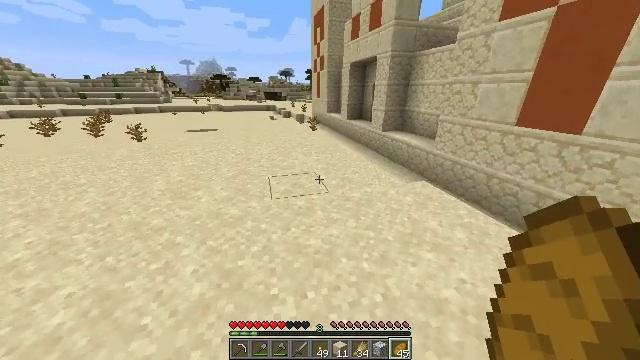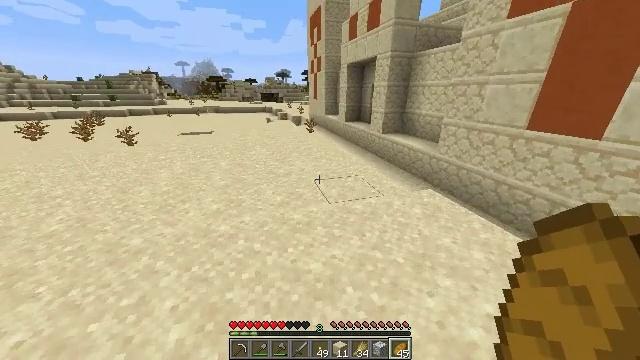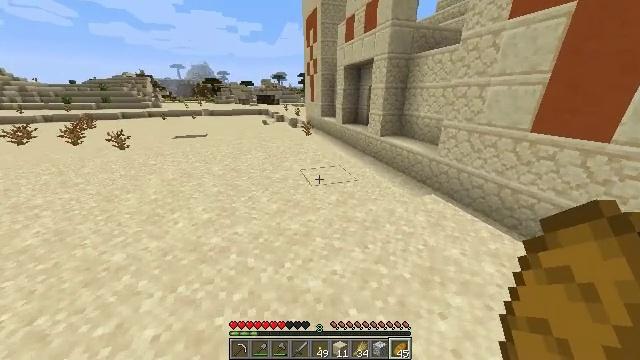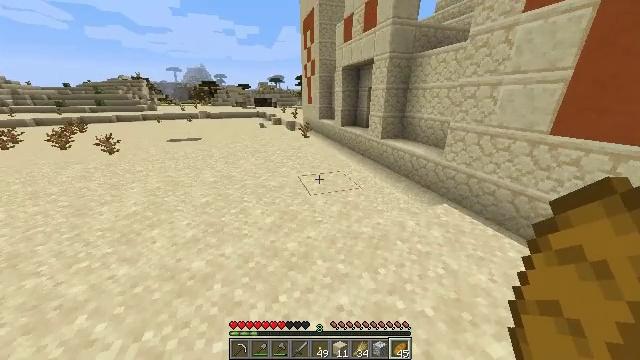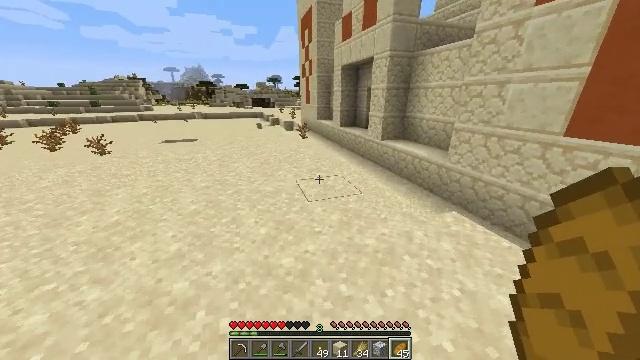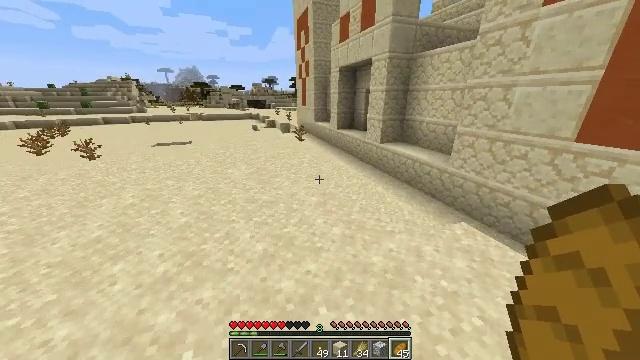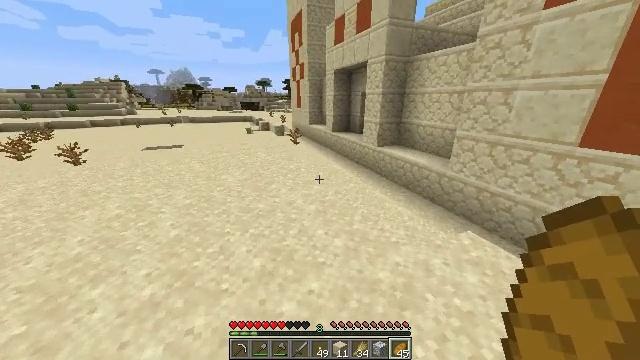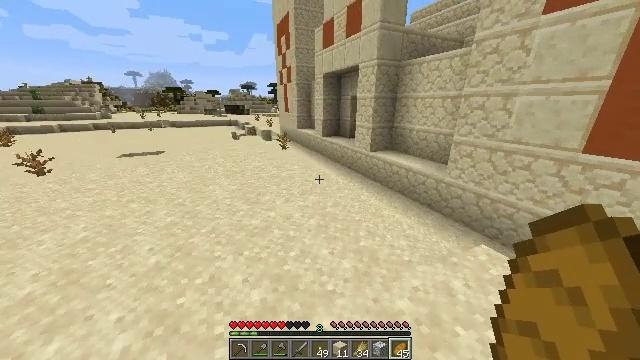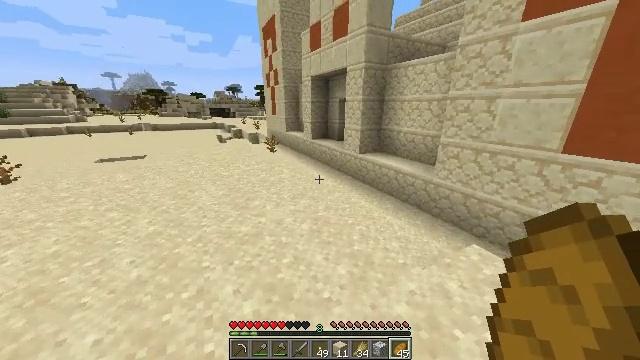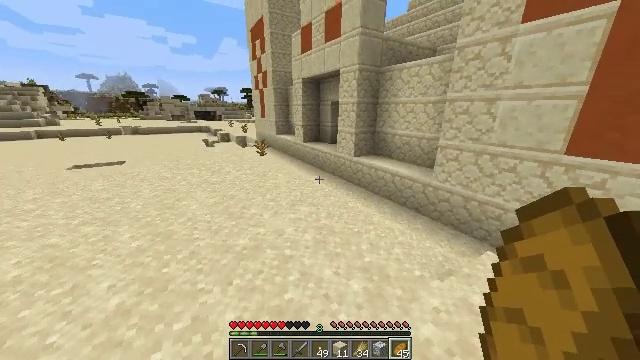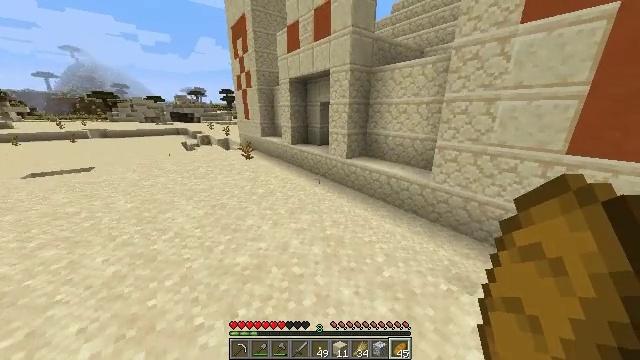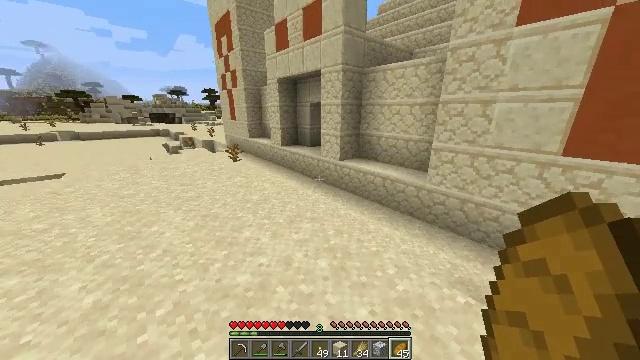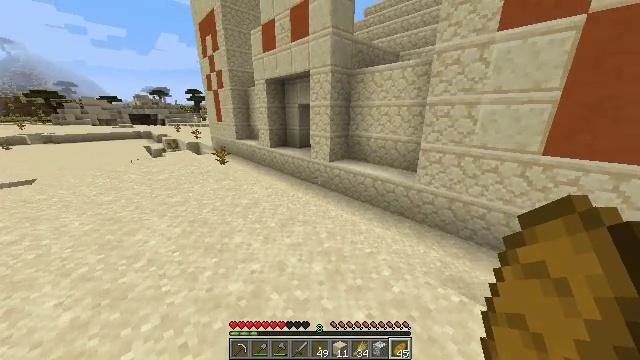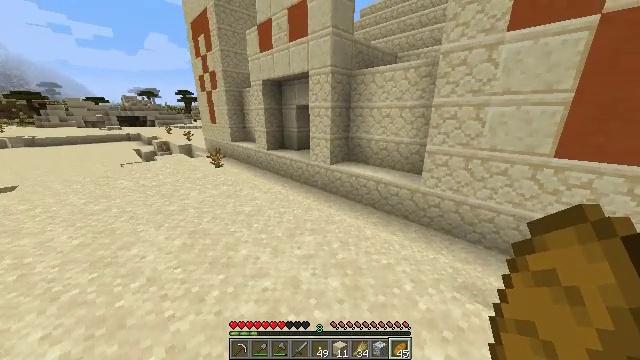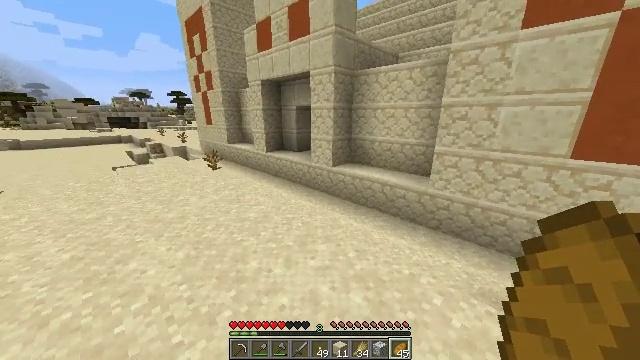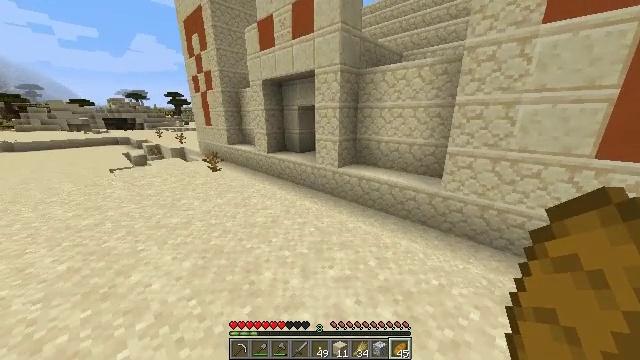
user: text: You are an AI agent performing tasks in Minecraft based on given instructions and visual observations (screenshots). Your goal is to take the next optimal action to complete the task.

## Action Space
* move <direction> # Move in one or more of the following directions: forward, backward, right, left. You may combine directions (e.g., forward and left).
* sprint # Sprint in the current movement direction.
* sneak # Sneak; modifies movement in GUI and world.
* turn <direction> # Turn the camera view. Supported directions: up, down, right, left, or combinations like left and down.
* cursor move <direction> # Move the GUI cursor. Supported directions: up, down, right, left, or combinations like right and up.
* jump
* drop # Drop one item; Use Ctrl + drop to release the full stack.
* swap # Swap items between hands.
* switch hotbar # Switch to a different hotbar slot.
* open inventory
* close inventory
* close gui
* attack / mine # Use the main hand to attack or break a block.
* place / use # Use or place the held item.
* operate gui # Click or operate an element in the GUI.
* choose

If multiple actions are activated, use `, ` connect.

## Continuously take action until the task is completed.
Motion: motion action
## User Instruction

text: Gather orange terracotta blocks.
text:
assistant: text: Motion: move forward, sprint
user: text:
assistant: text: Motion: move forward, sprint
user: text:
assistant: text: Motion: move forward, sprint
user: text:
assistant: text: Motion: move forward, sprint
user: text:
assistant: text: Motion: move forward and move left, sprint, turn right
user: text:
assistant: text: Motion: move forward and move left, sprint, turn right
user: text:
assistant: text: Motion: move forward and move left, sprint, turn right
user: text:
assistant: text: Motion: move forward and move left, sprint, turn right
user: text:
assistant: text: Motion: move forward and move left, sprint, turn right
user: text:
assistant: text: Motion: move forward and move left, sprint, turn right
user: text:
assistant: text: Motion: move forward and move left, sprint, turn right
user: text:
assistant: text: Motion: move forward and move left, sprint, turn right
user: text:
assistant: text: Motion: move forward and move left, sprint, turn right
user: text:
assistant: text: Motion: move forward and move left, sprint, turn right
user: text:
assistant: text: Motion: move forward and move left, sprint
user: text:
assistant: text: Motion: move forward and move left, sprint
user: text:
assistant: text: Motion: move forward and move left, sprint, turn right
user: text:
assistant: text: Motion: move forward and move left, sprint, turn right
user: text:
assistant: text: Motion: move forward and move left, sprint
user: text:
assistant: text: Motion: move forward and move left, sprint
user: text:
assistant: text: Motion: move forward and move left, sprint
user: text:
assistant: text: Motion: move forward and move left, sprint, turn right
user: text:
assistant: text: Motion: move forward and move left, sprint
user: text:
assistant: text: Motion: move forward and move left, sprint
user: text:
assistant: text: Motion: move forward and move left, sprint
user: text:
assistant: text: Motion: move forward and move left, sprint, turn right
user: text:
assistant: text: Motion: move forward and move left, sprint, turn right
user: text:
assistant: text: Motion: move forward and move left, sprint, turn right
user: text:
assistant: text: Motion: move forward and move left, sprint, turn right
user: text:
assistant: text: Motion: move forward, sprint, turn right